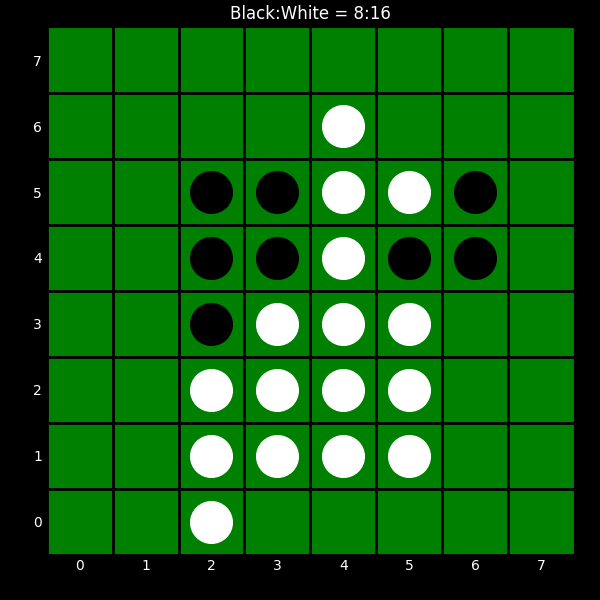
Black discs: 8
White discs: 16